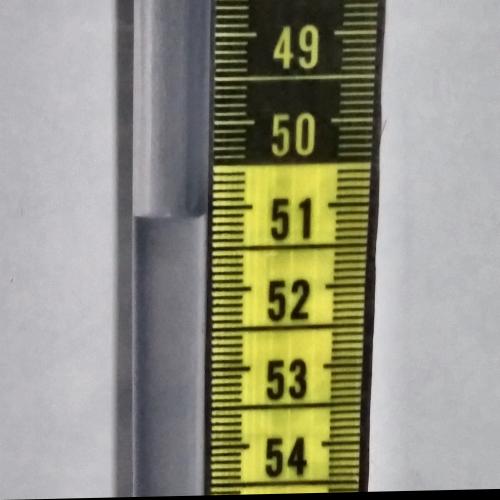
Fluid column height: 51.1 cm